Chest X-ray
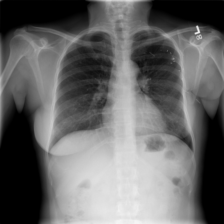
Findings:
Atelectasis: negative
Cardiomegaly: negative
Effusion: negative
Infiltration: negative
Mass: negative
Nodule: negative
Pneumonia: negative
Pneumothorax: negative
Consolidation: negative
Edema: negative
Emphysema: negative
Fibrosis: negative
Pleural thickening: negative
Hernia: negative